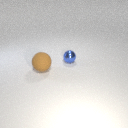
large brown rubber sphere in front of small blue metal sphere